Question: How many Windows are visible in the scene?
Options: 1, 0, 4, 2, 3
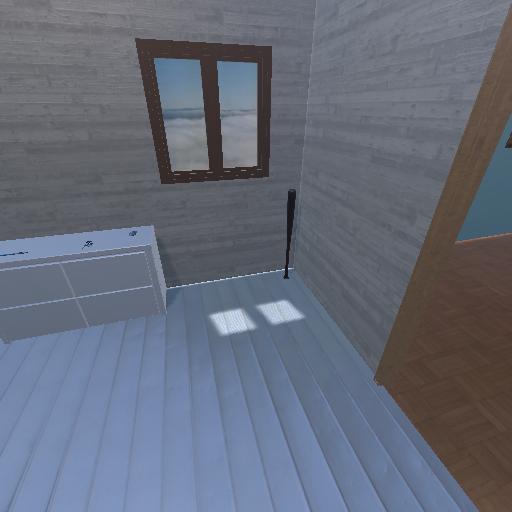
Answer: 1